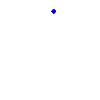
Particle: proton